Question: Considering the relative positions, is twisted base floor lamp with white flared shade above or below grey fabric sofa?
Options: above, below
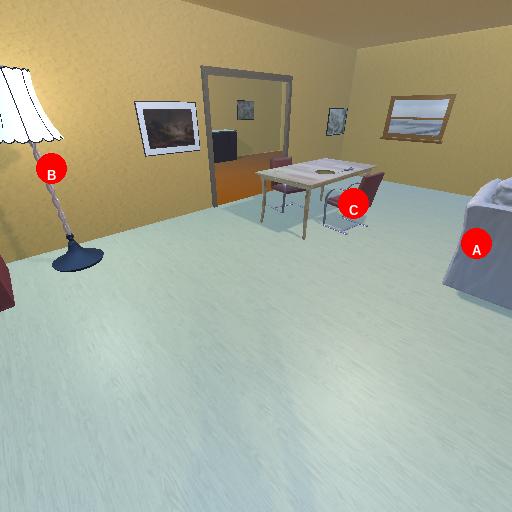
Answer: above